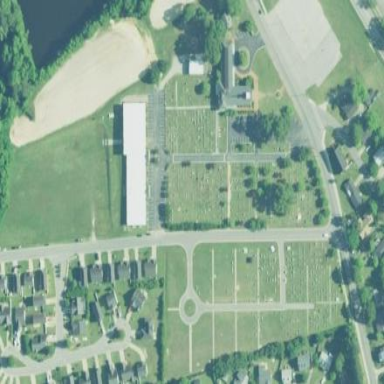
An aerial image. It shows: Cemetery.